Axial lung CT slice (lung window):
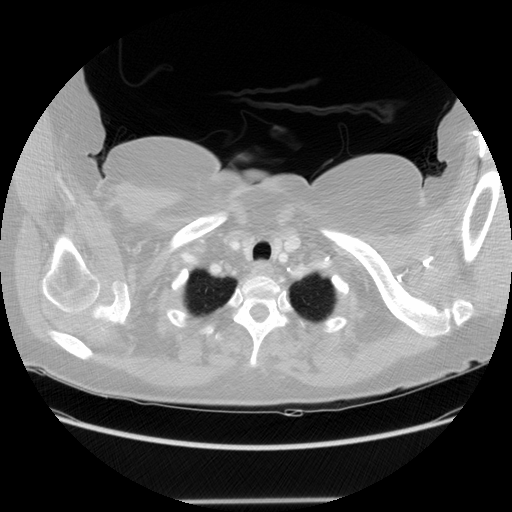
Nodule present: no